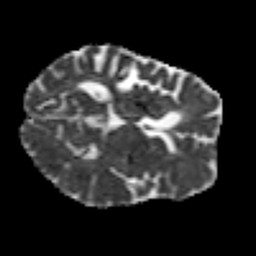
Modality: MD
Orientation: axial
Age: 46
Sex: male
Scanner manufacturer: siemens
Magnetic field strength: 3 T
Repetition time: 7.3 s
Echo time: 0.087 s